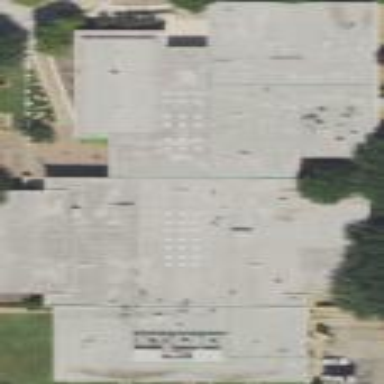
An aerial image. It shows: University building.